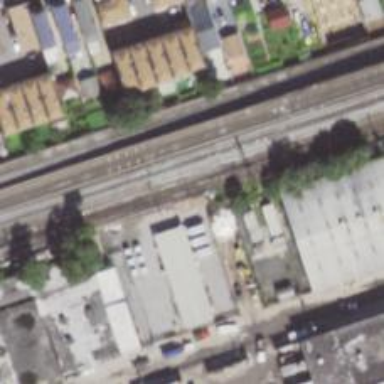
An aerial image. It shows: Electrified rail service yard.